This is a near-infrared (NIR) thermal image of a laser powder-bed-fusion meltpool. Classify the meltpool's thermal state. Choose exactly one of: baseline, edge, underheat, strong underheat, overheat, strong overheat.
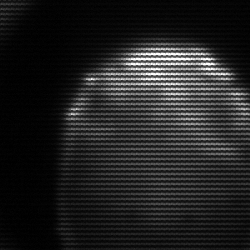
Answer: edge